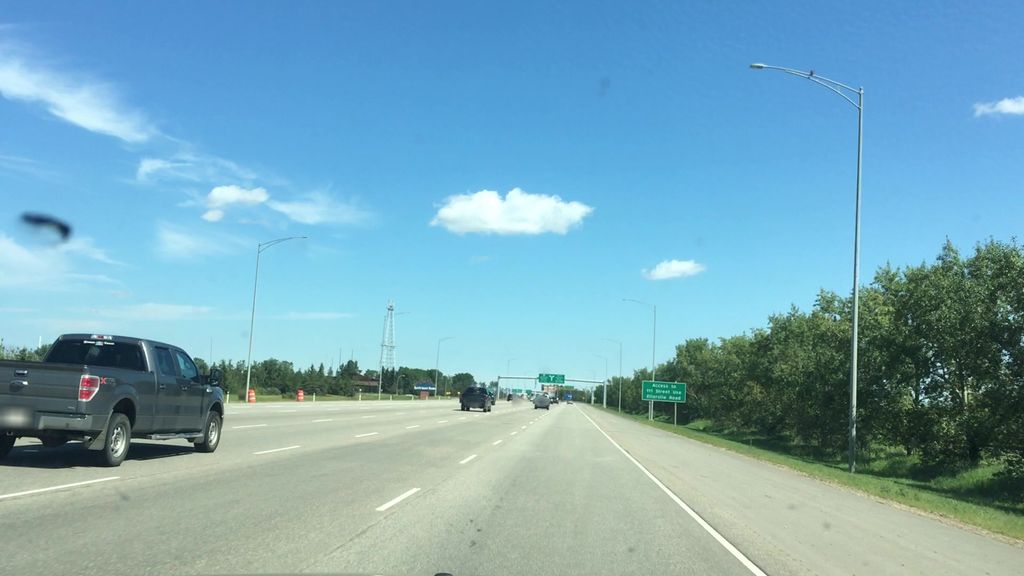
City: edmonton